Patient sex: F
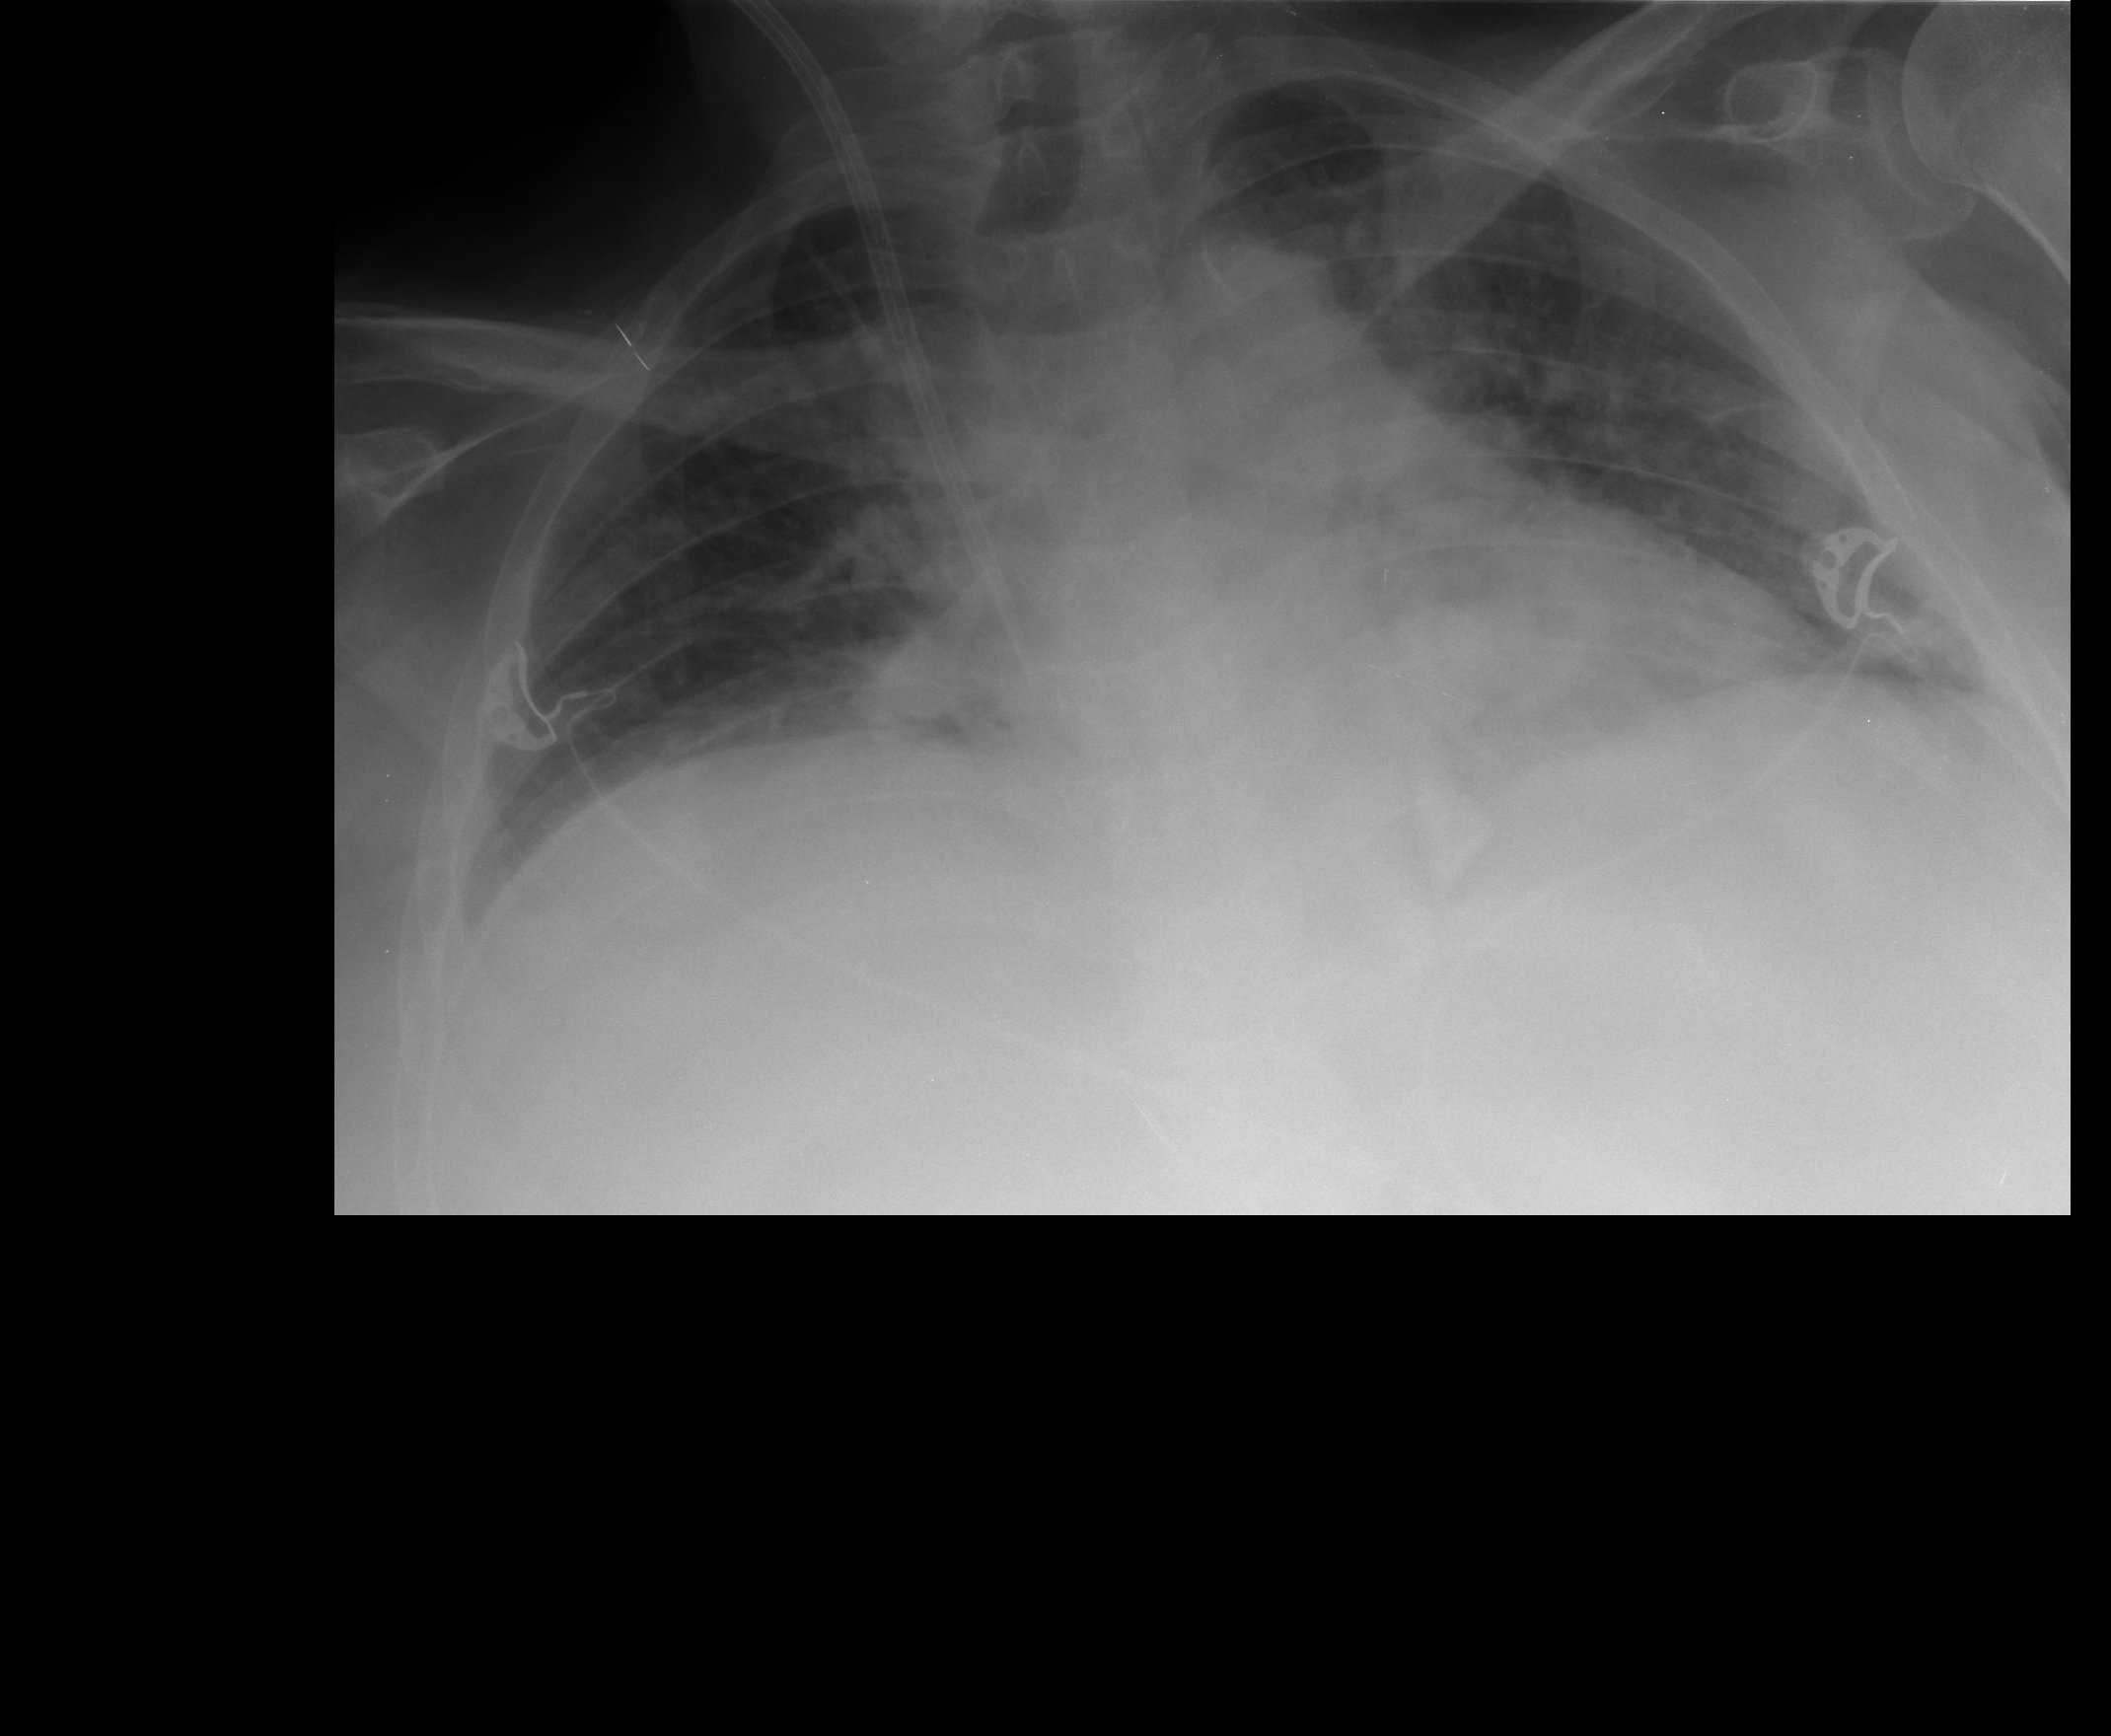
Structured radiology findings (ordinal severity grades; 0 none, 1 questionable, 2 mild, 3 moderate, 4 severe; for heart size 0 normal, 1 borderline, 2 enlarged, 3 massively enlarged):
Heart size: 2
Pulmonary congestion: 2
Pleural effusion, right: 0
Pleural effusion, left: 1
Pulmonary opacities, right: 0
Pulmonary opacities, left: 3
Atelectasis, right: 2
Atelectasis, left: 2